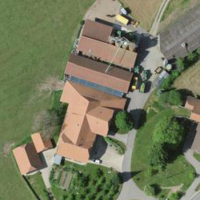
EUNIS habitat code: 55
Species observed at this site:
Acronicta psi